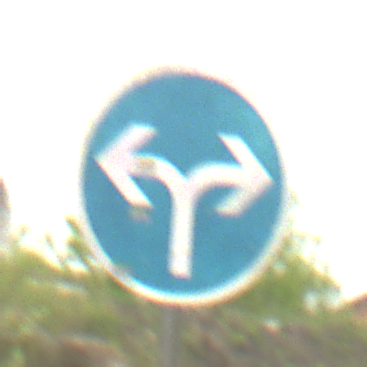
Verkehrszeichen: VorgeschriebeneFahrtrichtungRechtsOderLinks
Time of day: MorningAfternoon
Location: Outdoor (Nature)
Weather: Overcast
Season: NotSpecified
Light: Natural